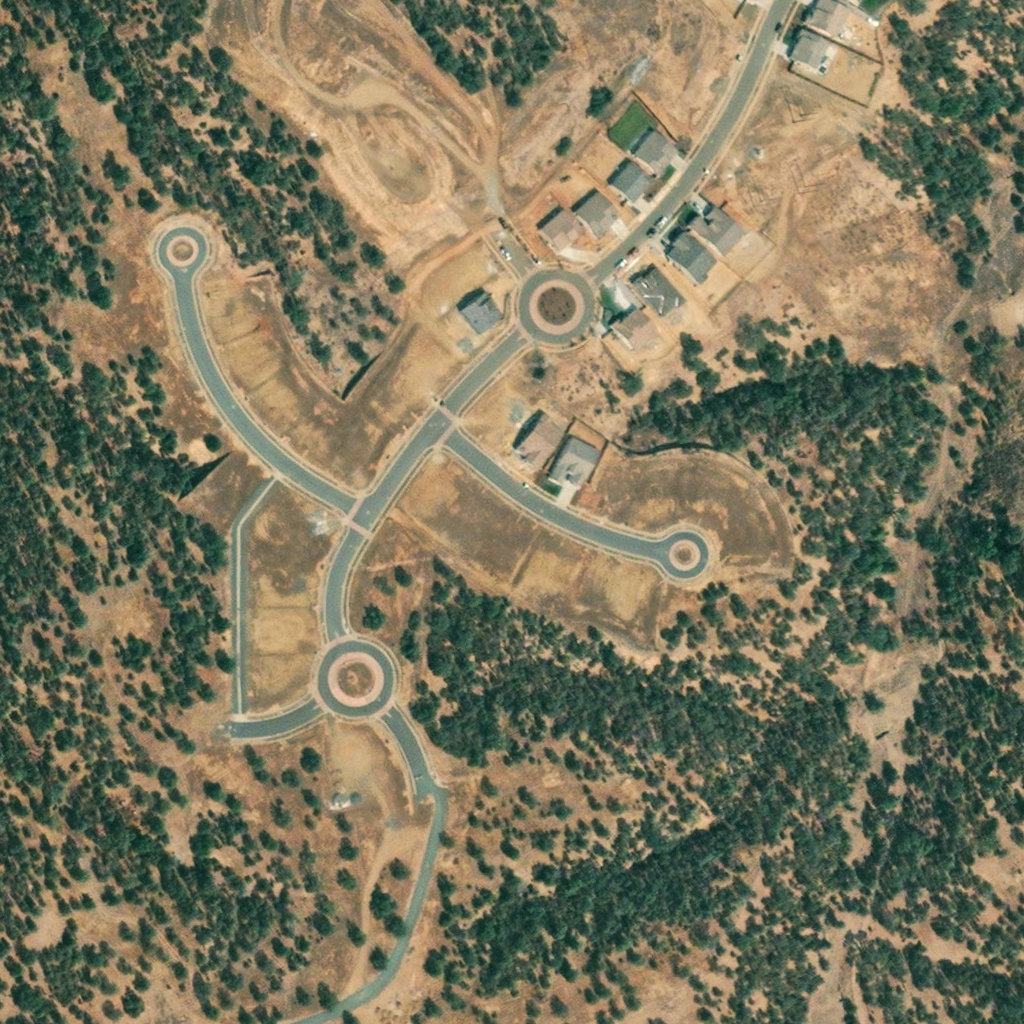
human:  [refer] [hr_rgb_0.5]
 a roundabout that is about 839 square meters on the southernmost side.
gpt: <box>[[30, 61, 39, 70, 0]]</box>